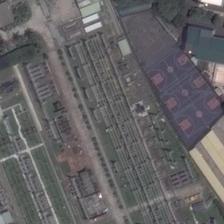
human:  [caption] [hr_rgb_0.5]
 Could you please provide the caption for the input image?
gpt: three basketball fields is surrounded by many buildings and tubes .

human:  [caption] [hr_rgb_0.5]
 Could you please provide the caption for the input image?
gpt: this little playground mainly has three basketball courts and a tennis court .

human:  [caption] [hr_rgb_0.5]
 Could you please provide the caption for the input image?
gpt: many tubes and several buildings are around three basketball fields .

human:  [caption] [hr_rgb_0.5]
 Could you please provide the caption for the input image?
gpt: three basketball fields are next to many tubes .

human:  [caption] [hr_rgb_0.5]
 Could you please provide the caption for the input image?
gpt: three basketball fields is surrounded by many buildings and tubes .